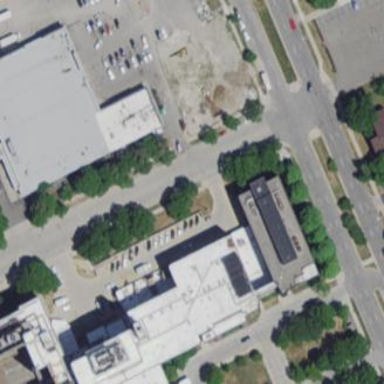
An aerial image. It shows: Hospital building providing healthcare services.